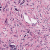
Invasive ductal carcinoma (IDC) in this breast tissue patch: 1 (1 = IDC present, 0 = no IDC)